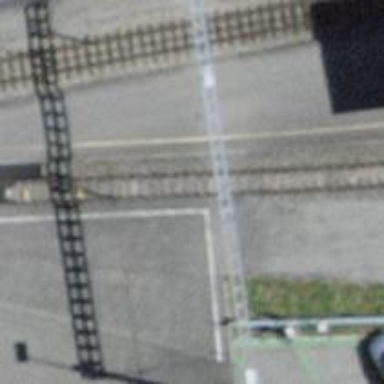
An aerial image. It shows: Railway buffer stop.